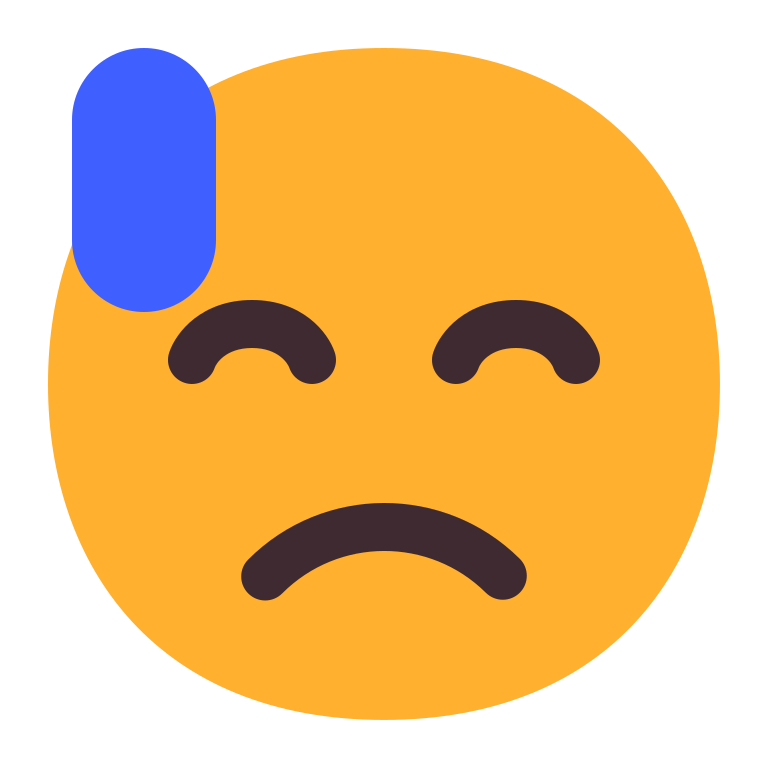
downcast face with sweat flat